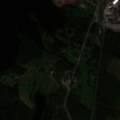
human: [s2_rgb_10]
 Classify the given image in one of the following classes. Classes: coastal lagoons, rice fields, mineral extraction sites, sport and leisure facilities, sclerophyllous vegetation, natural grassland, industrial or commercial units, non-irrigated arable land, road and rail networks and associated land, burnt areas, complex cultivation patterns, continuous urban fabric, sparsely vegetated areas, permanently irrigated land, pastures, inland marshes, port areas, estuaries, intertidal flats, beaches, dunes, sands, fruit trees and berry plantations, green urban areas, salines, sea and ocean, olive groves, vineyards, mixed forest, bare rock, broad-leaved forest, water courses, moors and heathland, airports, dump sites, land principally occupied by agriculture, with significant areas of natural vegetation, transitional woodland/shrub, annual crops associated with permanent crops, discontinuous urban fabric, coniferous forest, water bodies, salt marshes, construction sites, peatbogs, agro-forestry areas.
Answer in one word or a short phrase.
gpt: industrial or commercial units, land principally occupied by agriculture, with significant areas of natural vegetation, mixed forest, water bodies